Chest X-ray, AP view. Patient: 33 years old, sex F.
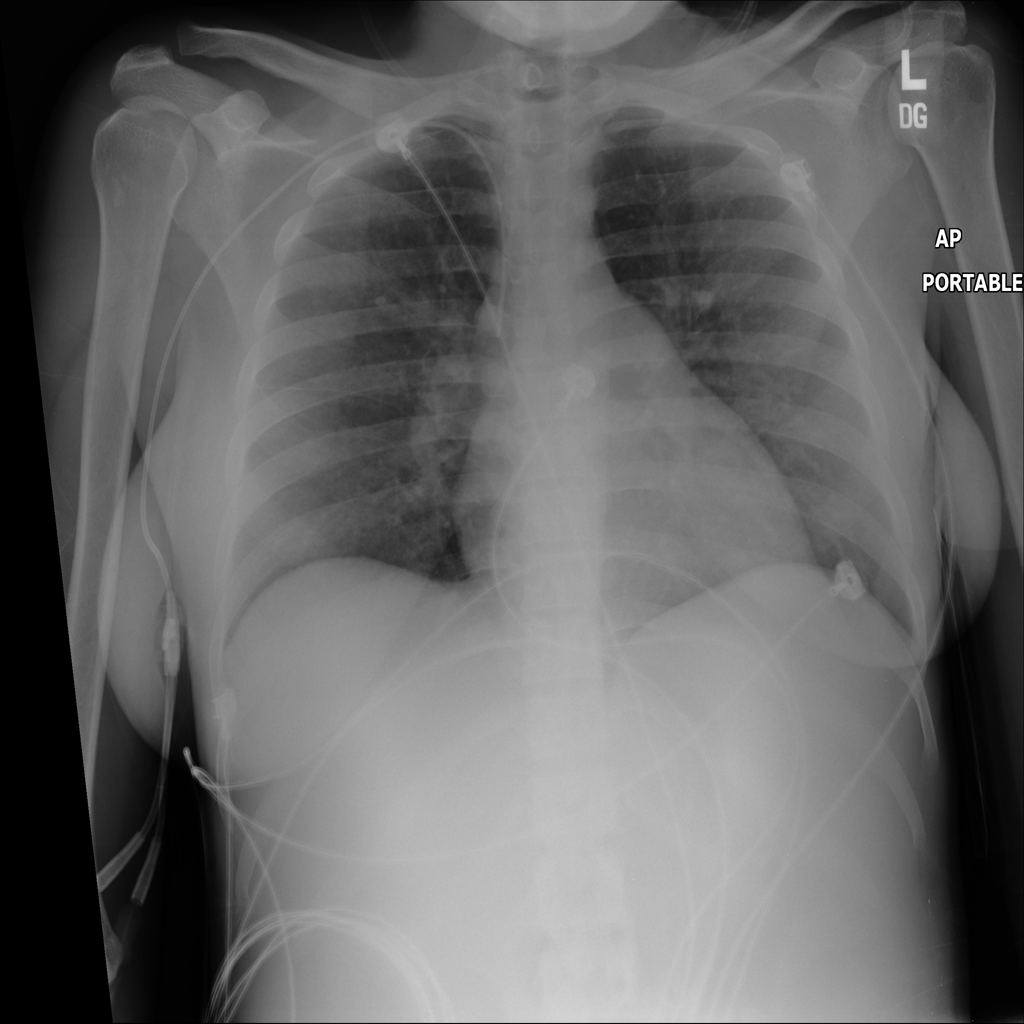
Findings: No Finding